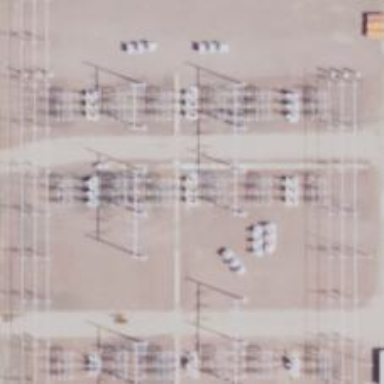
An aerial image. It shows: Switch for power supply.